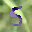
Label: 5